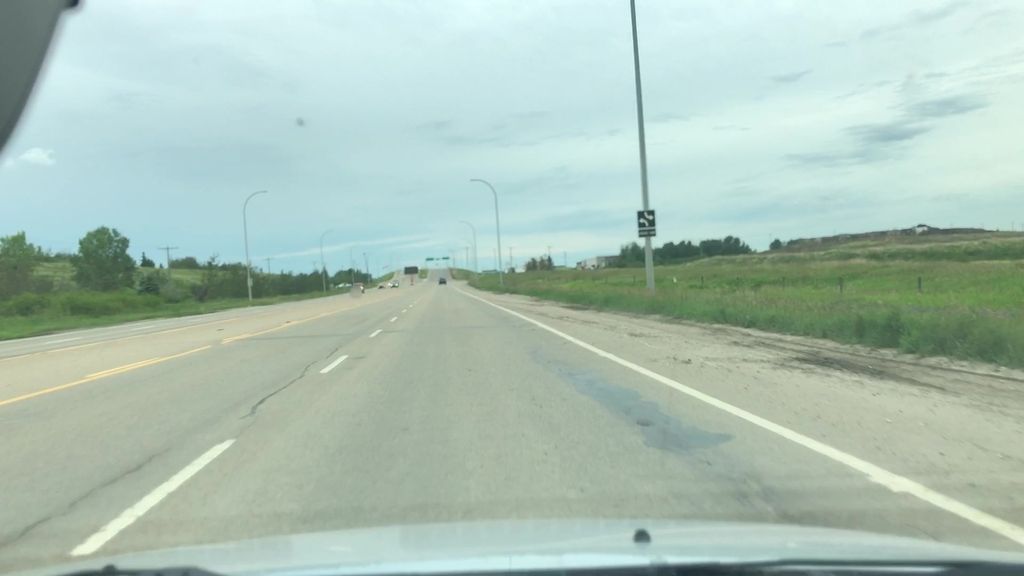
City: edmonton